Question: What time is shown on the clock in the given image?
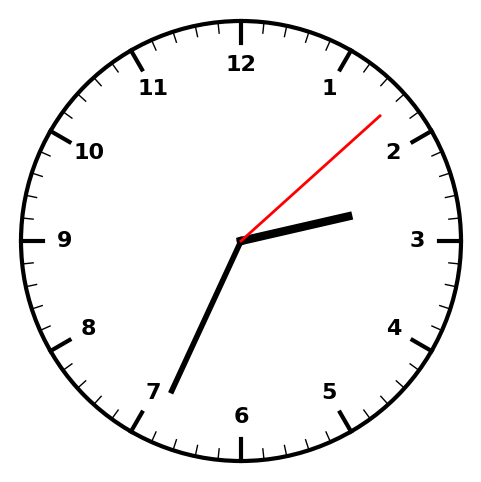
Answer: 02:34:08